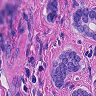
Metastatic tissue present: yes